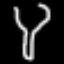
Label: fork